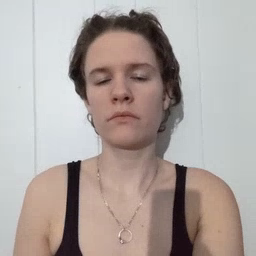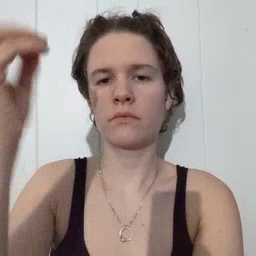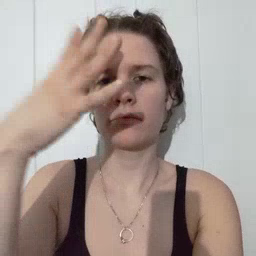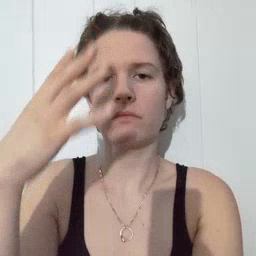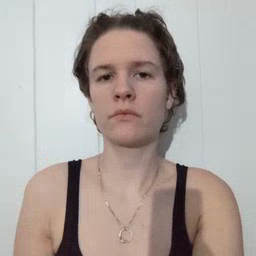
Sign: sun